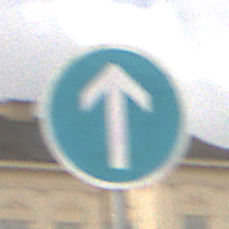
Verkehrszeichen: VorgeschriebeneFahrtrichtungGeradeaus
Umgebung: Outdoor, Suburban
Tageszeit: MorningAfternoon
Wetter: Overcast
Licht: Natural
Jahreszeit: NotSpecified
Kontrast: LowContrast